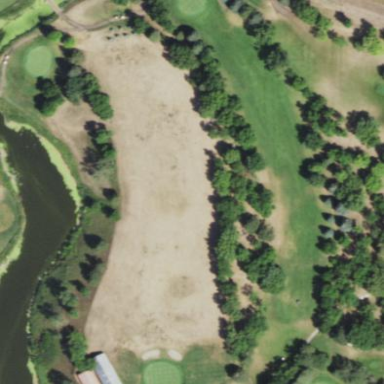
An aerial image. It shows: Golf fairway surrounded by grass.